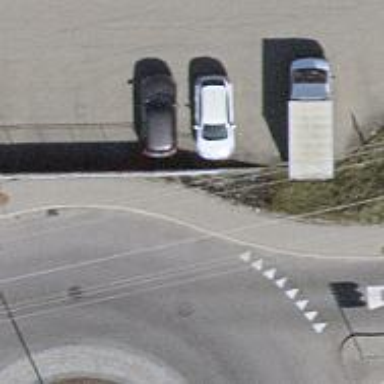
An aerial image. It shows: Sidewalk path.